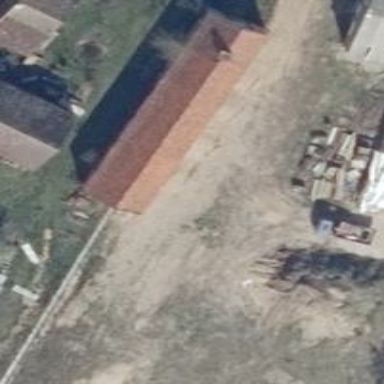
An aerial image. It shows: Rural barn.